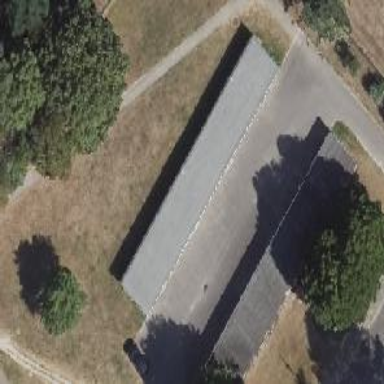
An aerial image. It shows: White garage with flat roof made of tar paper.